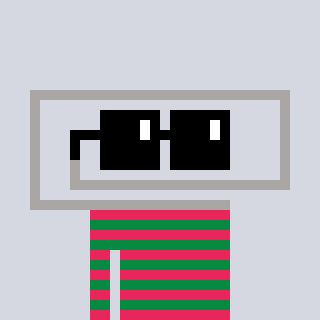
a pixel art character with square black sunglasses, a paperclip-shaped head and a green-colored body on a cool background